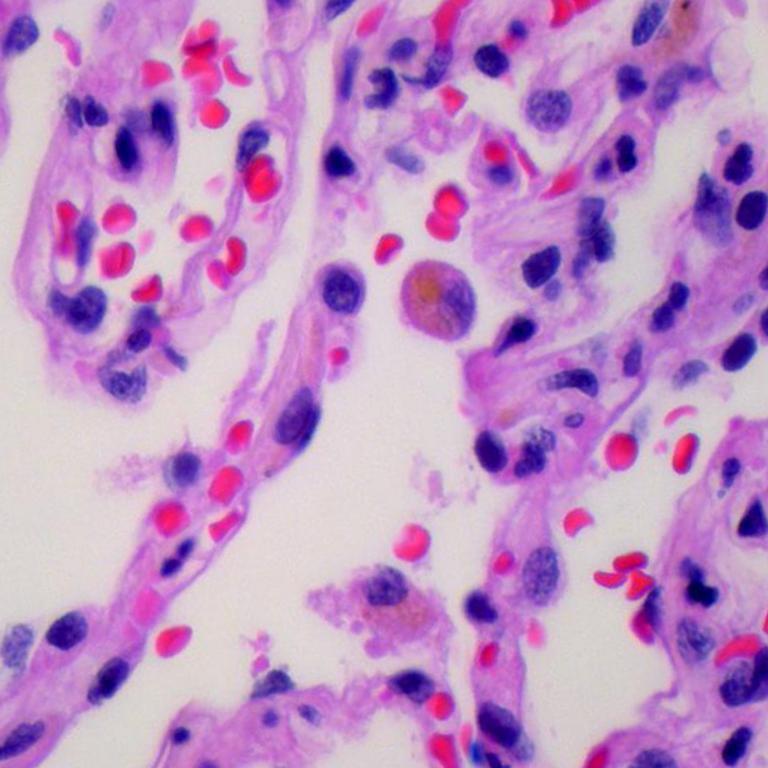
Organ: lung
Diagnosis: benign